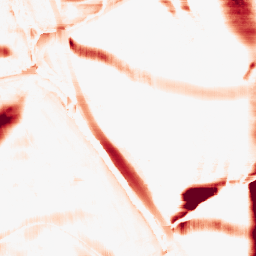
Category: morphological
Decomposition family: morphological_rect
Decomposition parameters: operation: opening
width: 50
height: 20
Upsampling method: lanczos
Upsampling parameters: scale: 8
Upsampling scale: 8